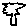
Label: tree